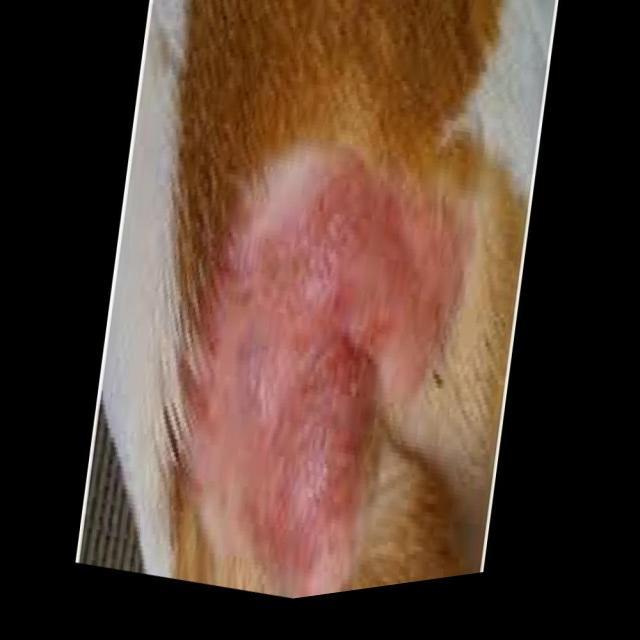
Canine dermatitis — inflammation of the skin presenting with erythema, pruritus, papules, and excoriation. May be allergic, contact, or atopic in origin.